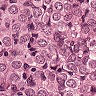
Metastatic tissue present: yes